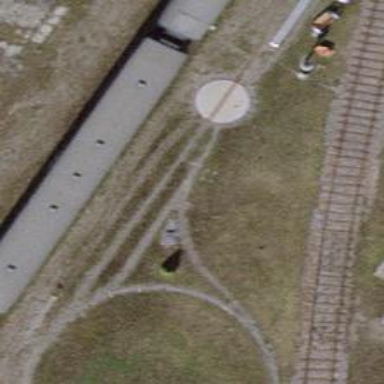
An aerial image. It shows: Railway switch.